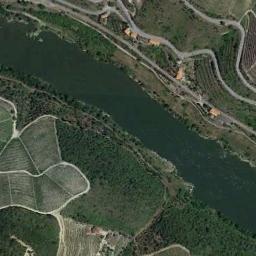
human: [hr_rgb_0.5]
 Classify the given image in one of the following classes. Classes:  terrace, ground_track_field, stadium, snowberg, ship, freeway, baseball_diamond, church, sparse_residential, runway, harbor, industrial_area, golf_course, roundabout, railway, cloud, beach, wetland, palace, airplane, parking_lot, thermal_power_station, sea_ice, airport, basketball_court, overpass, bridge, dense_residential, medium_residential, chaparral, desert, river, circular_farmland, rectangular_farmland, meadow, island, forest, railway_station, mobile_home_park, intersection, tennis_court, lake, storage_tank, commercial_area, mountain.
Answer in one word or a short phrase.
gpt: river